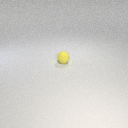
small yellow rubber sphere